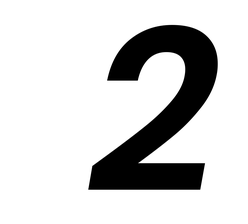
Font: Poppins-SemiBoldItalic